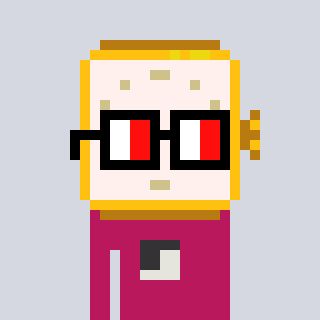
a pixel art character with square glasses with black frames and red eyes, a watch-shaped head and a darkpink-colored body on a cool background